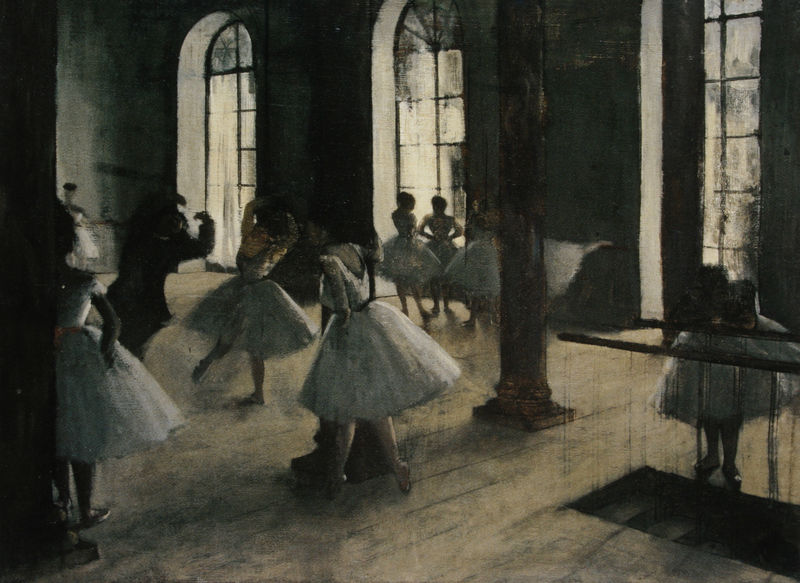
Titel: La répétition au foyer de la danse, Probe im Foyer de la danse
Künstler: Edgar Degas
Standort: Washington
Institution: The Phillips Collection
Schlagwörter: dunkel, fuß, gemälde, gruppe, mann, schatten, weiß, frauen, impressionismus, mädchen, bewegung, braun, degas, edgar degas, fenster, frankreich, frau, glas, grau, hell, holz, kleid, kleider, licht, raum, renoir, schwarz, säule, säulen, beige, gespräch, schleife, tanz, jung, architektur, arme, rahmen, spitze, stehen, innenraum, spiegel, gitter, boden, interieur, kostüm, pose, oper, schleifen, tanzen, tänzerin, tänzerinnen, kontrast, rund, bein, bogen, unterhaltung, balett, ballerina, ballerinas, ballet, ballett, ballettmeister, ballettsaal, fußboden, haltung, lehrer, parkett, probe, schuhe, schule, spitzenschuhe, tanzsaal, tanzschule, tanzstunde, tutu, tutus, tüll, tütü, unterricht, üben, übung, aufwärmen, ballettschuhe, dehnen, dielen, pilaster, saal, spitzentanz, training, rundbogen, treppe, holzboden, balken, geländer, parkettboden, stufen, bretter, hoch, halle, bögen, wände, stütze, stangen, fensterkreuz, schönheit, übungen, fenstergitter, rundbögen, zwielicht, stange, drehung, tänzer, ballsaal, fensterkreuze, proben, schritte, petticoat, stunde, pirouette, bewgung, exercise, balletschule, ballettkostüm, hintergrund vordergrund, opera garniier, pliè, port des bras, tanboden, turngeräte, baalsaal